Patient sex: F
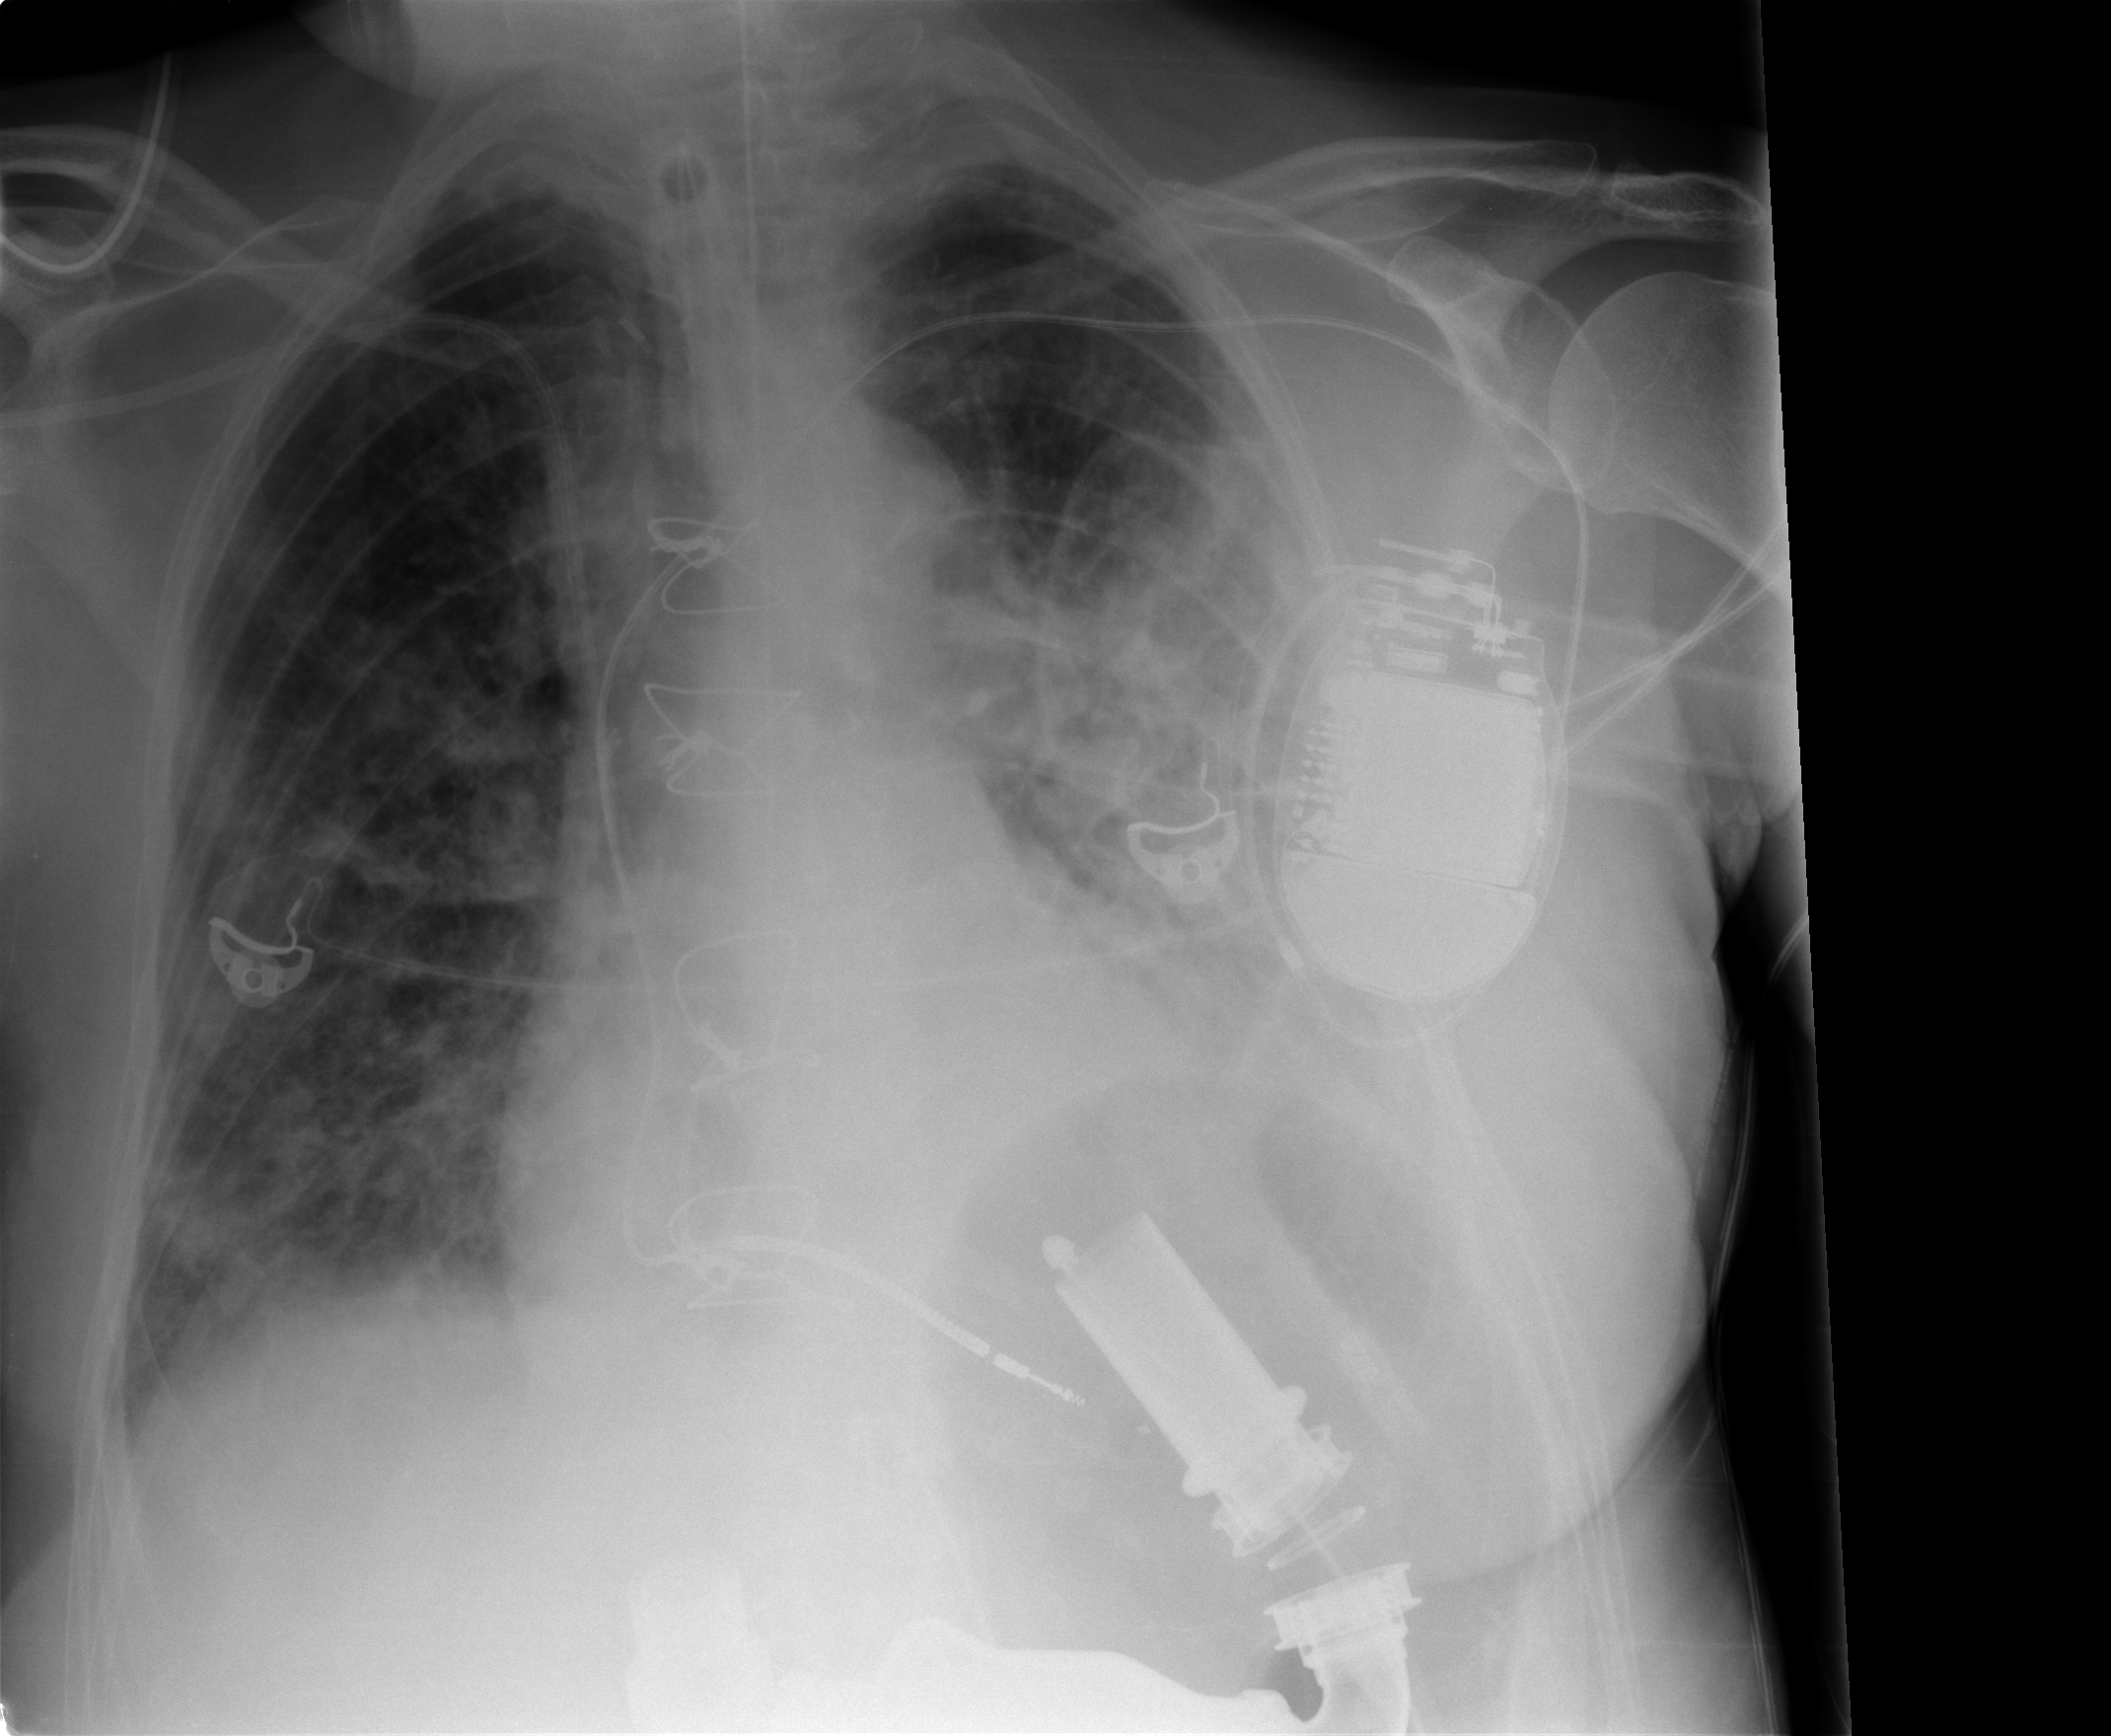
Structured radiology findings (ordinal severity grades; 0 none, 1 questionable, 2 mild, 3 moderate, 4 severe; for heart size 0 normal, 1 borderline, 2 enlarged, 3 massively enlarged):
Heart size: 0
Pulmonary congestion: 1
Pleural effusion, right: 1
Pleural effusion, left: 2
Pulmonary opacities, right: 2
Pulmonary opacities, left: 3
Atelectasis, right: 2
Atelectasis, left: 3